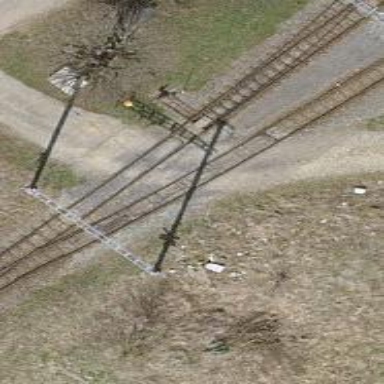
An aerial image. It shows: Railway level crossing.